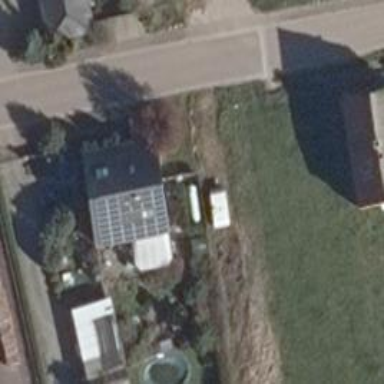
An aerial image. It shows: Solar-powered generator using photovoltaic technology. This small installation generates electricity through solar photovoltaic panels.